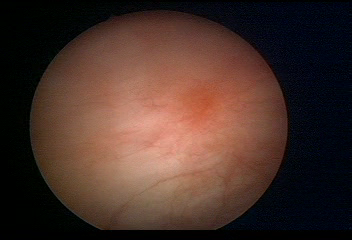
Modality: WLC
Class: Normal mucosa
Bladder cancer association: No